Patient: sex M, age 73
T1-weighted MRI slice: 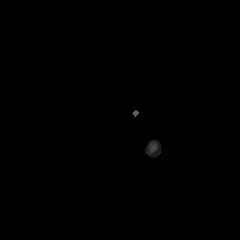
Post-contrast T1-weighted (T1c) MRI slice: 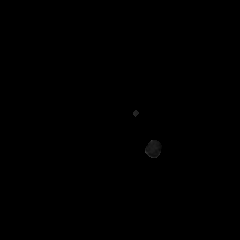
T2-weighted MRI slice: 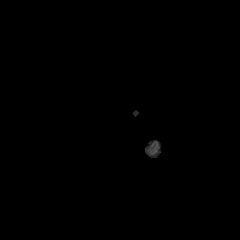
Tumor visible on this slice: no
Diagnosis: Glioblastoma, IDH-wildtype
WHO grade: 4